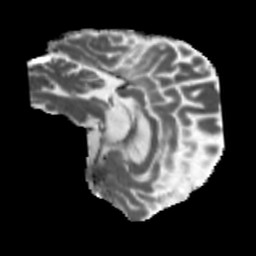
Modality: MD
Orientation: sagittal
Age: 47
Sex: male
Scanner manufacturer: siemens
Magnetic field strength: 3 T
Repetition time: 5.47 s
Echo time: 0.0854 s